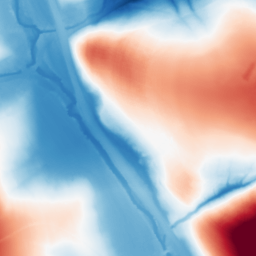
Category: morphological
Decomposition family: tophat_combined
Decomposition parameters: size: 100
Upsampling method: bilinear
Upsampling parameters: scale: 2
Upsampling scale: 2